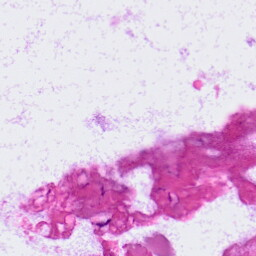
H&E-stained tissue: LymphNode